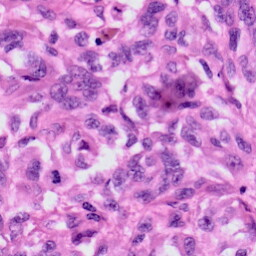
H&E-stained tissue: Skin